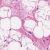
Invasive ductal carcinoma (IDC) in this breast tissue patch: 0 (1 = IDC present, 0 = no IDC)